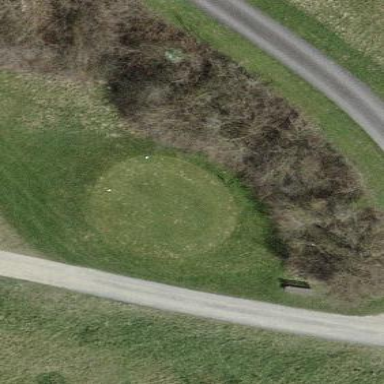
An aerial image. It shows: Golf tee.